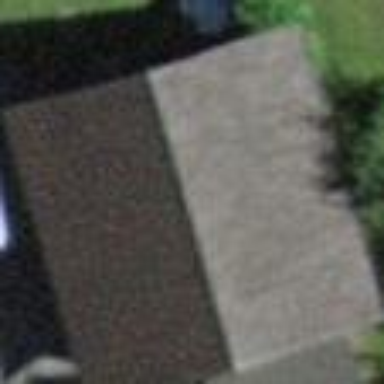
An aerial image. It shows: Garage building.